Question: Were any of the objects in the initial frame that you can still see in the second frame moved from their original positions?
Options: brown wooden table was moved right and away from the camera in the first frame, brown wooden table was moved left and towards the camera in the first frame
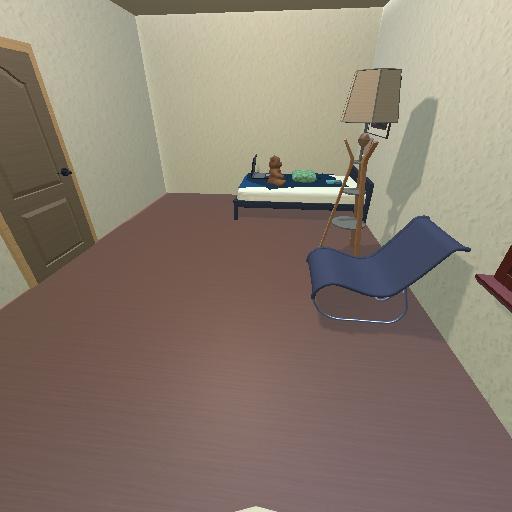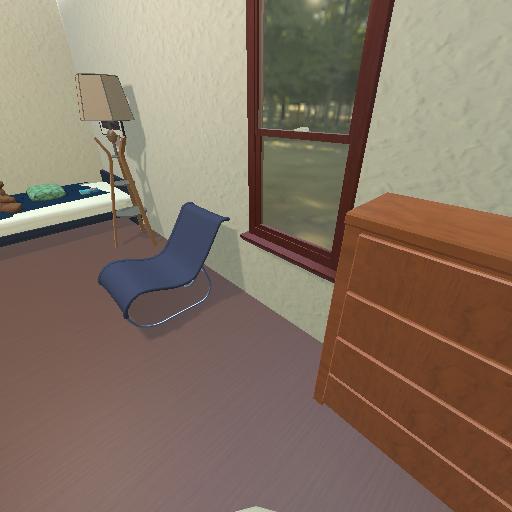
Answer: brown wooden table was moved right and away from the camera in the first frame